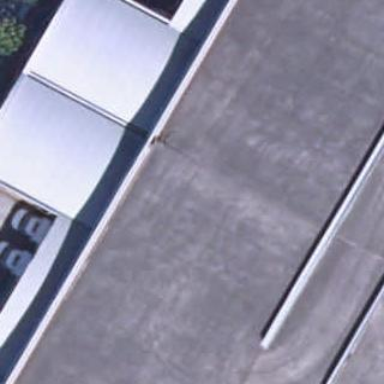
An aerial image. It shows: Industrial building.